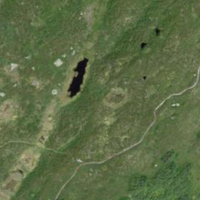
EUNIS habitat code: 31
Species observed at this site:
Rhododendron ferrugineum